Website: bh-photo
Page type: cart
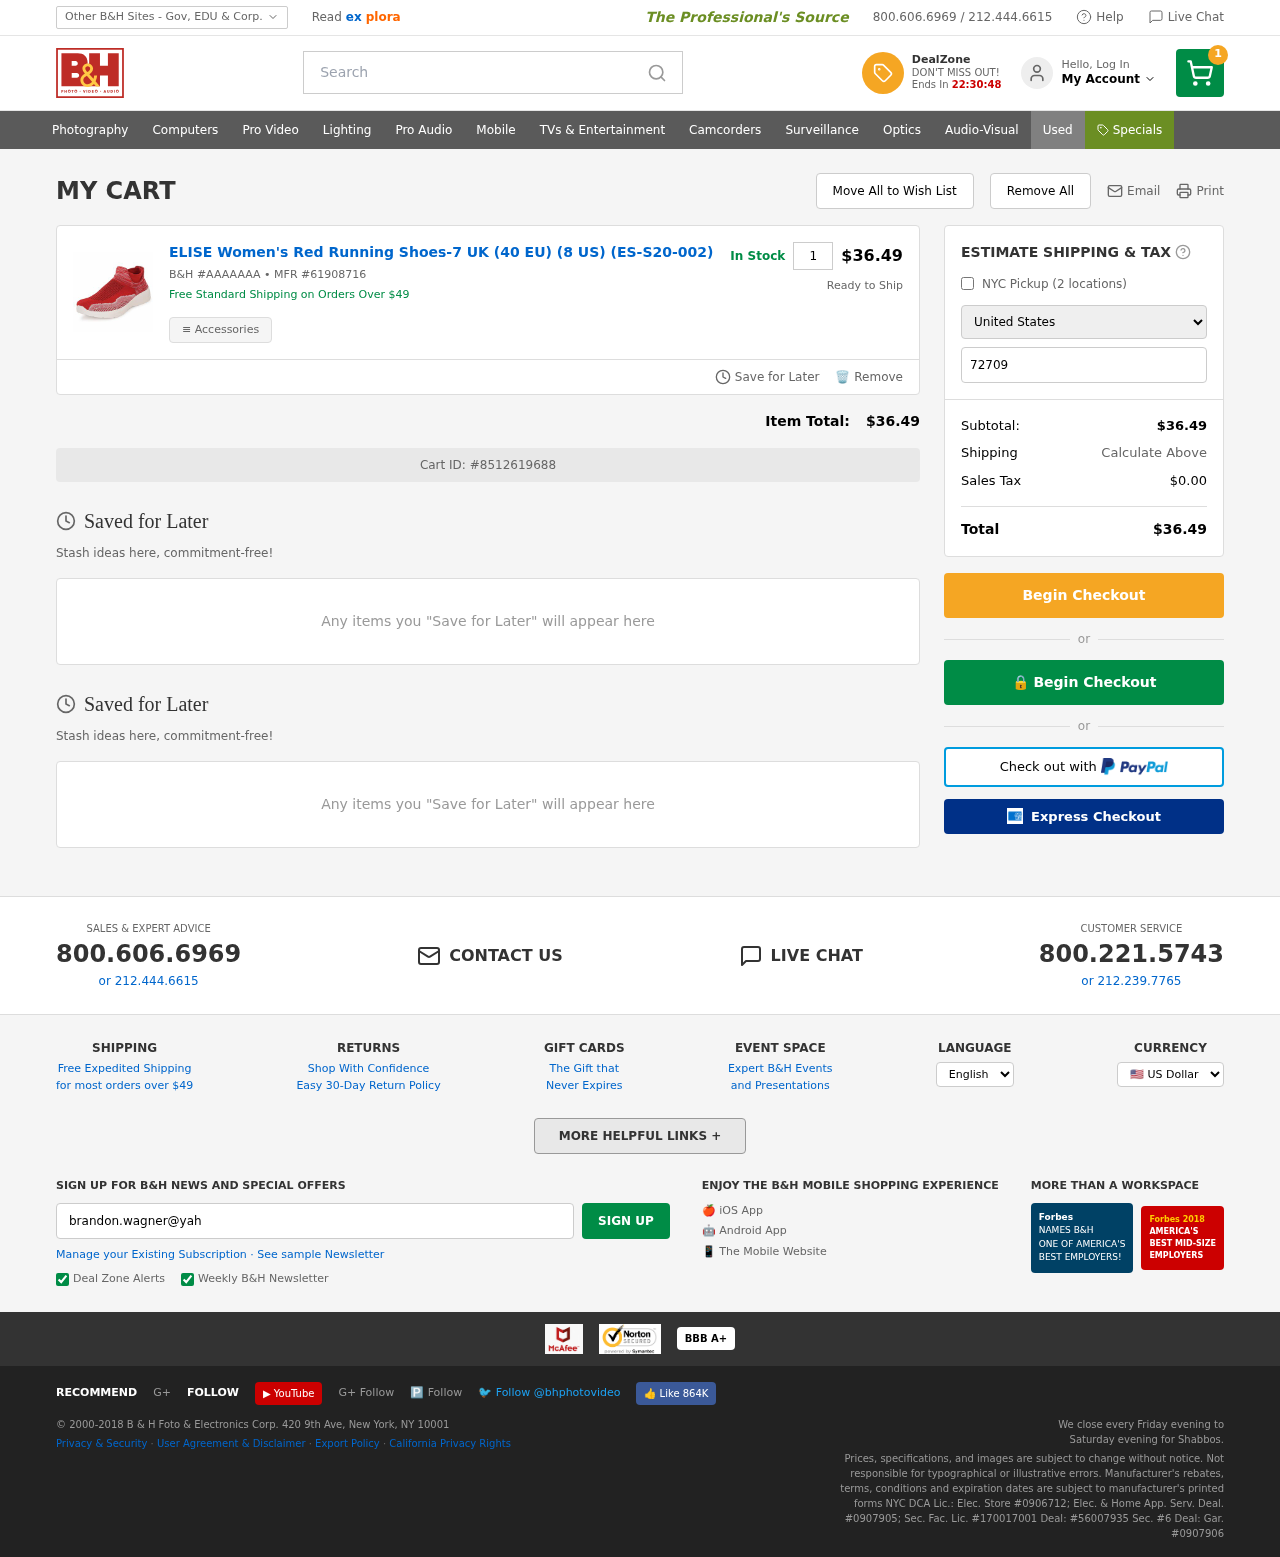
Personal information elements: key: PII_COUNTRY
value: United States
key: PII_EMAIL
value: brandon.wagner@yahoo.com
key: PII_POSTCODE
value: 72709
Product elements: key: PRODUCT1_NAME
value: ELISE Women's Red Running Shoes-7 UK (40 EU) (8 US) (ES-S20-002)
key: PRODUCT1_QUANTITY
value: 1
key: PRODUCT1_SKU
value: AAAAAAA
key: PRODUCT1_MFR
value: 61908716
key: PRODUCT1_SUBTOTAL
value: $36.49
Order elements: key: ORDER_NUM_ITEMS
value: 1
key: ORDER_SUBTOTAL
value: $36.49
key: ORDER_ID
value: #8512619688
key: ORDER_TAX
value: $0.00
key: ORDER_TOTAL
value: $36.49
Search elements: key: HEADER_SEARCH
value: Search